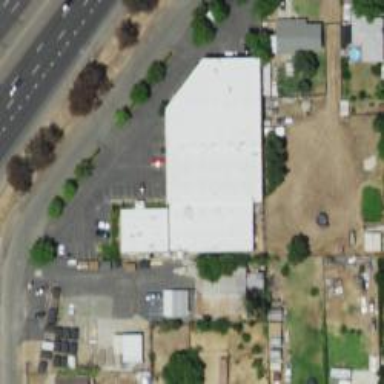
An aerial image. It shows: Car rental facility.